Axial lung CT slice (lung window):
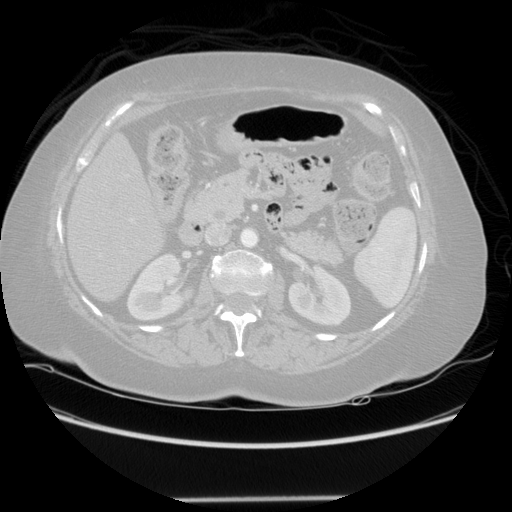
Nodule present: no